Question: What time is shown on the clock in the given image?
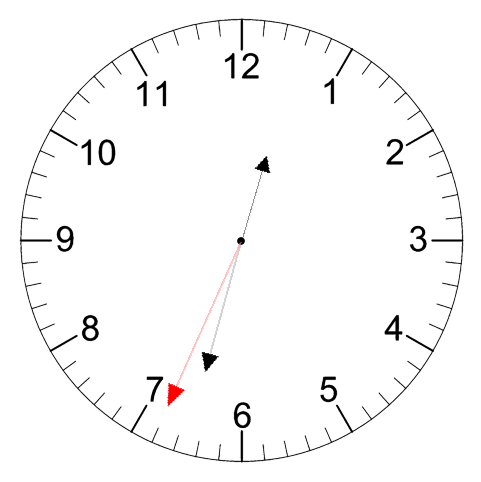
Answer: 12:32:34